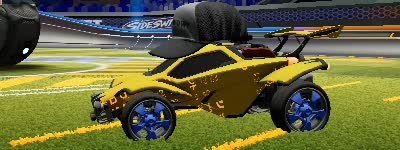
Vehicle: octane